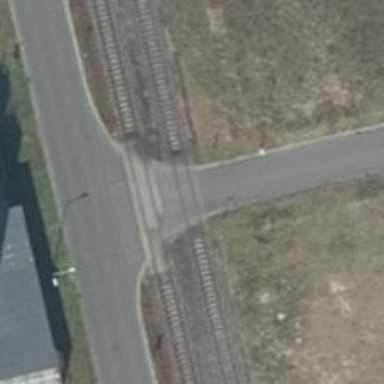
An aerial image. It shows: Railway level crossing.